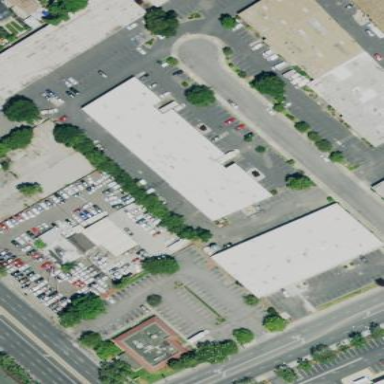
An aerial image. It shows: Commercial area.